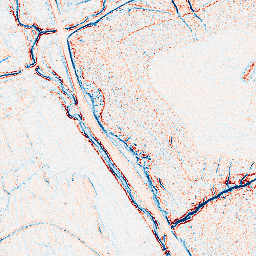
Category: edge_preserving
Decomposition family: anisotropic_diffusion
Decomposition parameters: iterations: 5
kappa: 30
gamma: 0.1
Upsampling method: quadratic
Upsampling parameters: scale: 8
Upsampling scale: 8